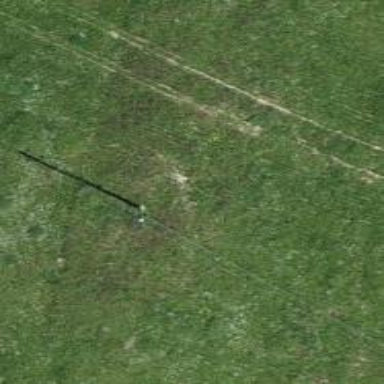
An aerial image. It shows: Minor power line.